Question: I have a problem with resizing update/event of TextArea in JavaFX. For illustration I created empty JavaFX project through IntelliJ Idea with AnchorPane as root pane and that AnchorPane contains TextArea with propecties 'AnchorPane.bottomAnchor="0.0" AnchorPane.leftAnchor="0.0" AnchorPane.rightAnchor="0.0" AnchorPane.topAnchor="0.0"' in sample.fxml file (in a short: TextArea takes all space of scene).
I launch application and it starts in a small window (300 x 275). I just maximalize it. There is normal behavioral, but when I got back in a window, both of scrollbars were shown. The similar situation happens when I am resizing window into smaller window. When I start with scrolling, nothing happens with TextArea viewport. When I start to write some letter or resize window into bigger window, scrollbars disappeared. That's very strange behavioral!
Is there any listener or method for catch/stop showing scrollbars when it isn't necessary? Have you got this problem too?

'''
package sample;
import javafx.application.Application;
import javafx.fxml.FXMLLoader;
import javafx.scene.Parent;
import javafx.scene.Scene;
import javafx.stage.Stage;
public class Main extends Application {
@Override
public void start(Stage primaryStage) throws Exception{
Parent root = FXMLLoader.load(getClass().getResource("sample.fxml"));
primaryStage.setTitle("Hello World");
primaryStage.setScene(new Scene(root, 300, 275));
primaryStage.show();
}
public static void main(String[] args) {
launch(args);
}
}
'''
'''
package sample;
public class Controller {
}
'''
'''
<?xml version="1.0" encoding="UTF-8"?>
<?import javafx.scene.control.*?>
<?import javafx.scene.layout.*?>
<AnchorPane maxHeight="-Infinity" maxWidth="-Infinity" minHeight="-Infinity" minWidth="-Infinity" prefHeight="480.0" prefWidth="600.0" xmlns="http://javafx.com/javafx/8" xmlns:fx="http://javafx.com/fxml/1">
<children>
<TextArea layoutX="162.0" layoutY="66.0" prefHeight="200.0" prefWidth="200.0" AnchorPane.bottomAnchor="0.0" AnchorPane.leftAnchor="0.0" AnchorPane.rightAnchor="0.0" AnchorPane.topAnchor="0.0" />
</children>
</AnchorPane>
'''
PS: Sorry for my english and repeat insertion of that question, but
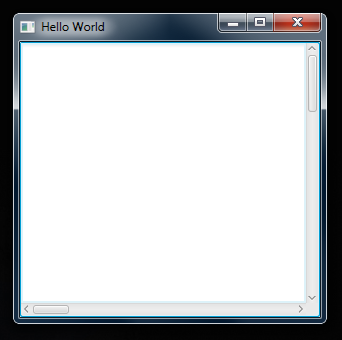
Answer: This bug seems to be fixed in JDK 8u60. At least I can't reproduce it anymore on my MacBook Pro (Retina). So there is no need anymore for a complicated work arround :-) (Maybe someone is so kind to confirm that for Windows too.)
Michael